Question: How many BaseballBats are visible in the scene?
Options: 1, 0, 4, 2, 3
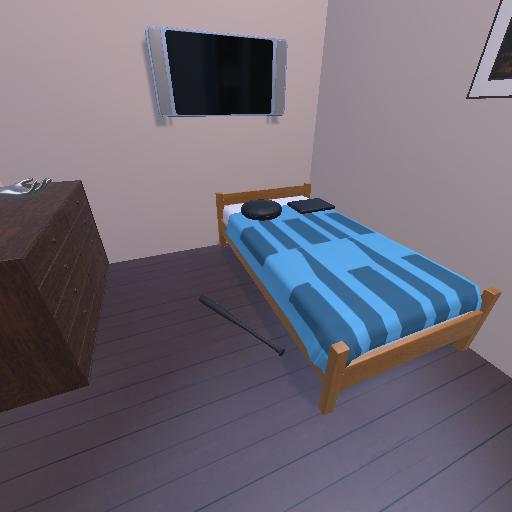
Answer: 1